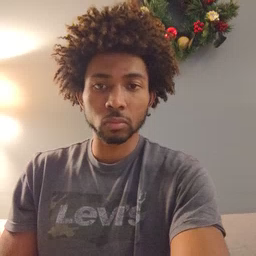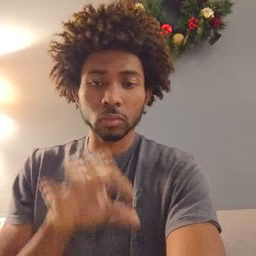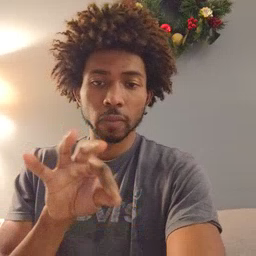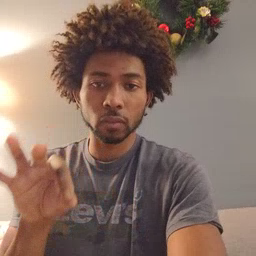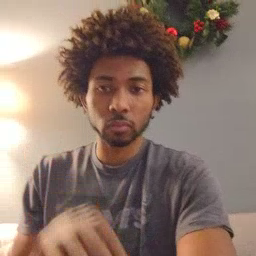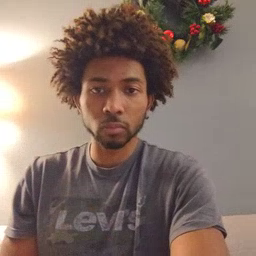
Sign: frenchfries